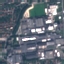
Land use / land cover class: Industrial